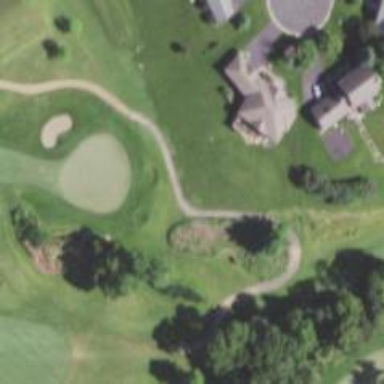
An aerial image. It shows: Pathway for golfing.